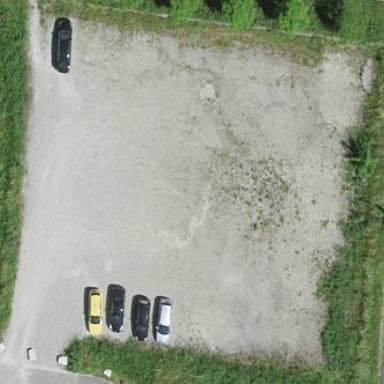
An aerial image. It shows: Parking area with fine gravel surface.